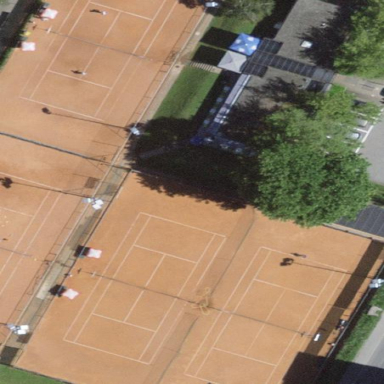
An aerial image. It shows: Sports centre dedicated to tennis.